Aerial crown-view tile of a tropical tree (Barro Colorado Island, Panama), acquired 20250512:
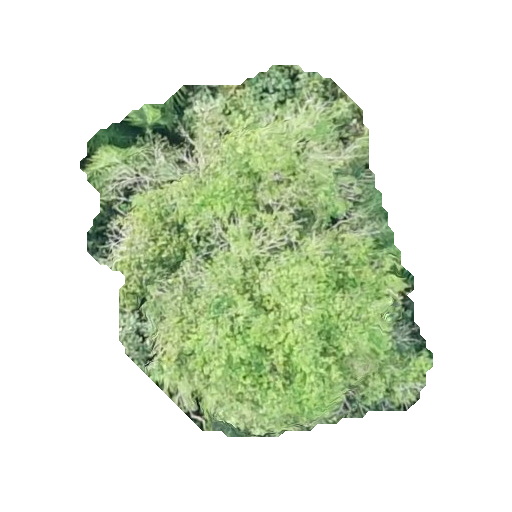
Species: Handroanthus guayacan
GBIF accepted scientific name: Handroanthus guayacan
Crown area: 136.671 m²